Brain MRI, t1w sequence, axial 2D slice.
Patient: age 43, sex F, weight 78 kg, height 1.78 m
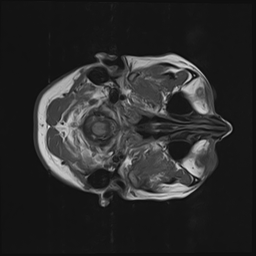